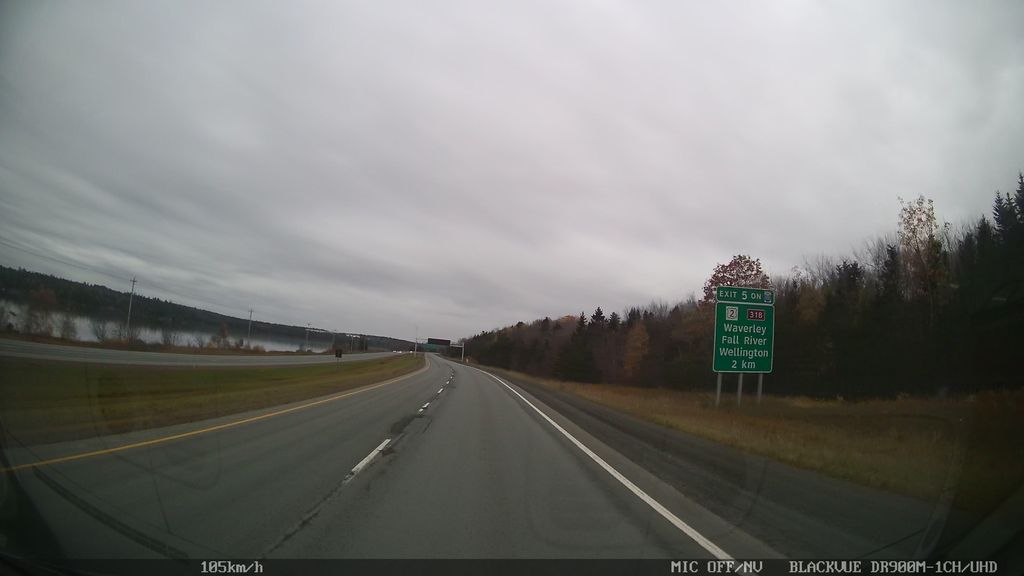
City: halifax